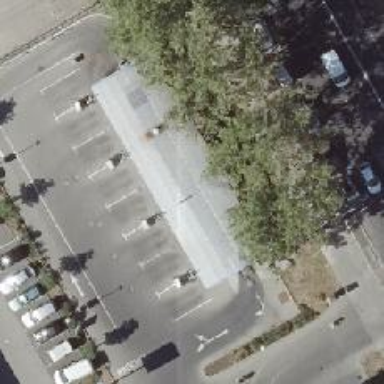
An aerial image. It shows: Car wash facility.